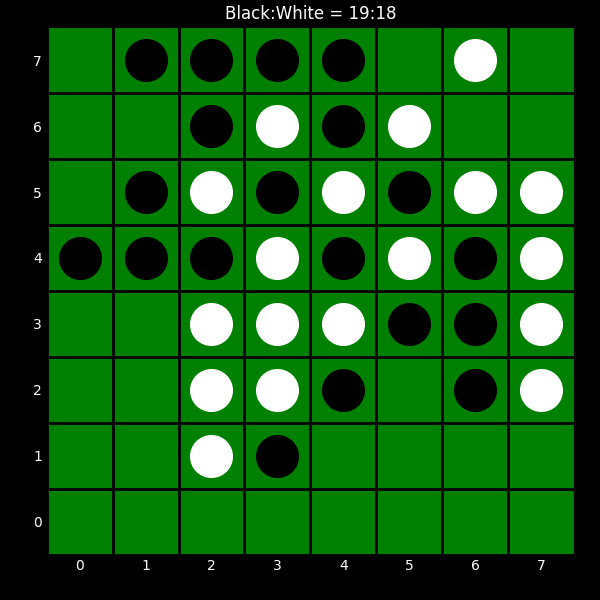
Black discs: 19
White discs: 18